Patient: sex F, age 61
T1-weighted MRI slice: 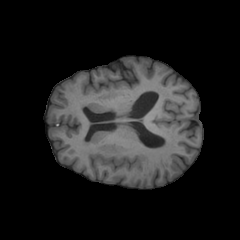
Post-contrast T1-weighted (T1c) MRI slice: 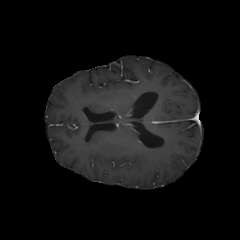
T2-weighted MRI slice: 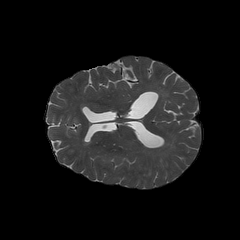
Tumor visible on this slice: no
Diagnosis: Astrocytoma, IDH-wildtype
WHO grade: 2